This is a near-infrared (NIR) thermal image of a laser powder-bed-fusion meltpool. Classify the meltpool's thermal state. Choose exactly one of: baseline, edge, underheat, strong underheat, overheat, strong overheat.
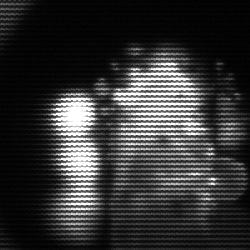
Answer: strong underheat